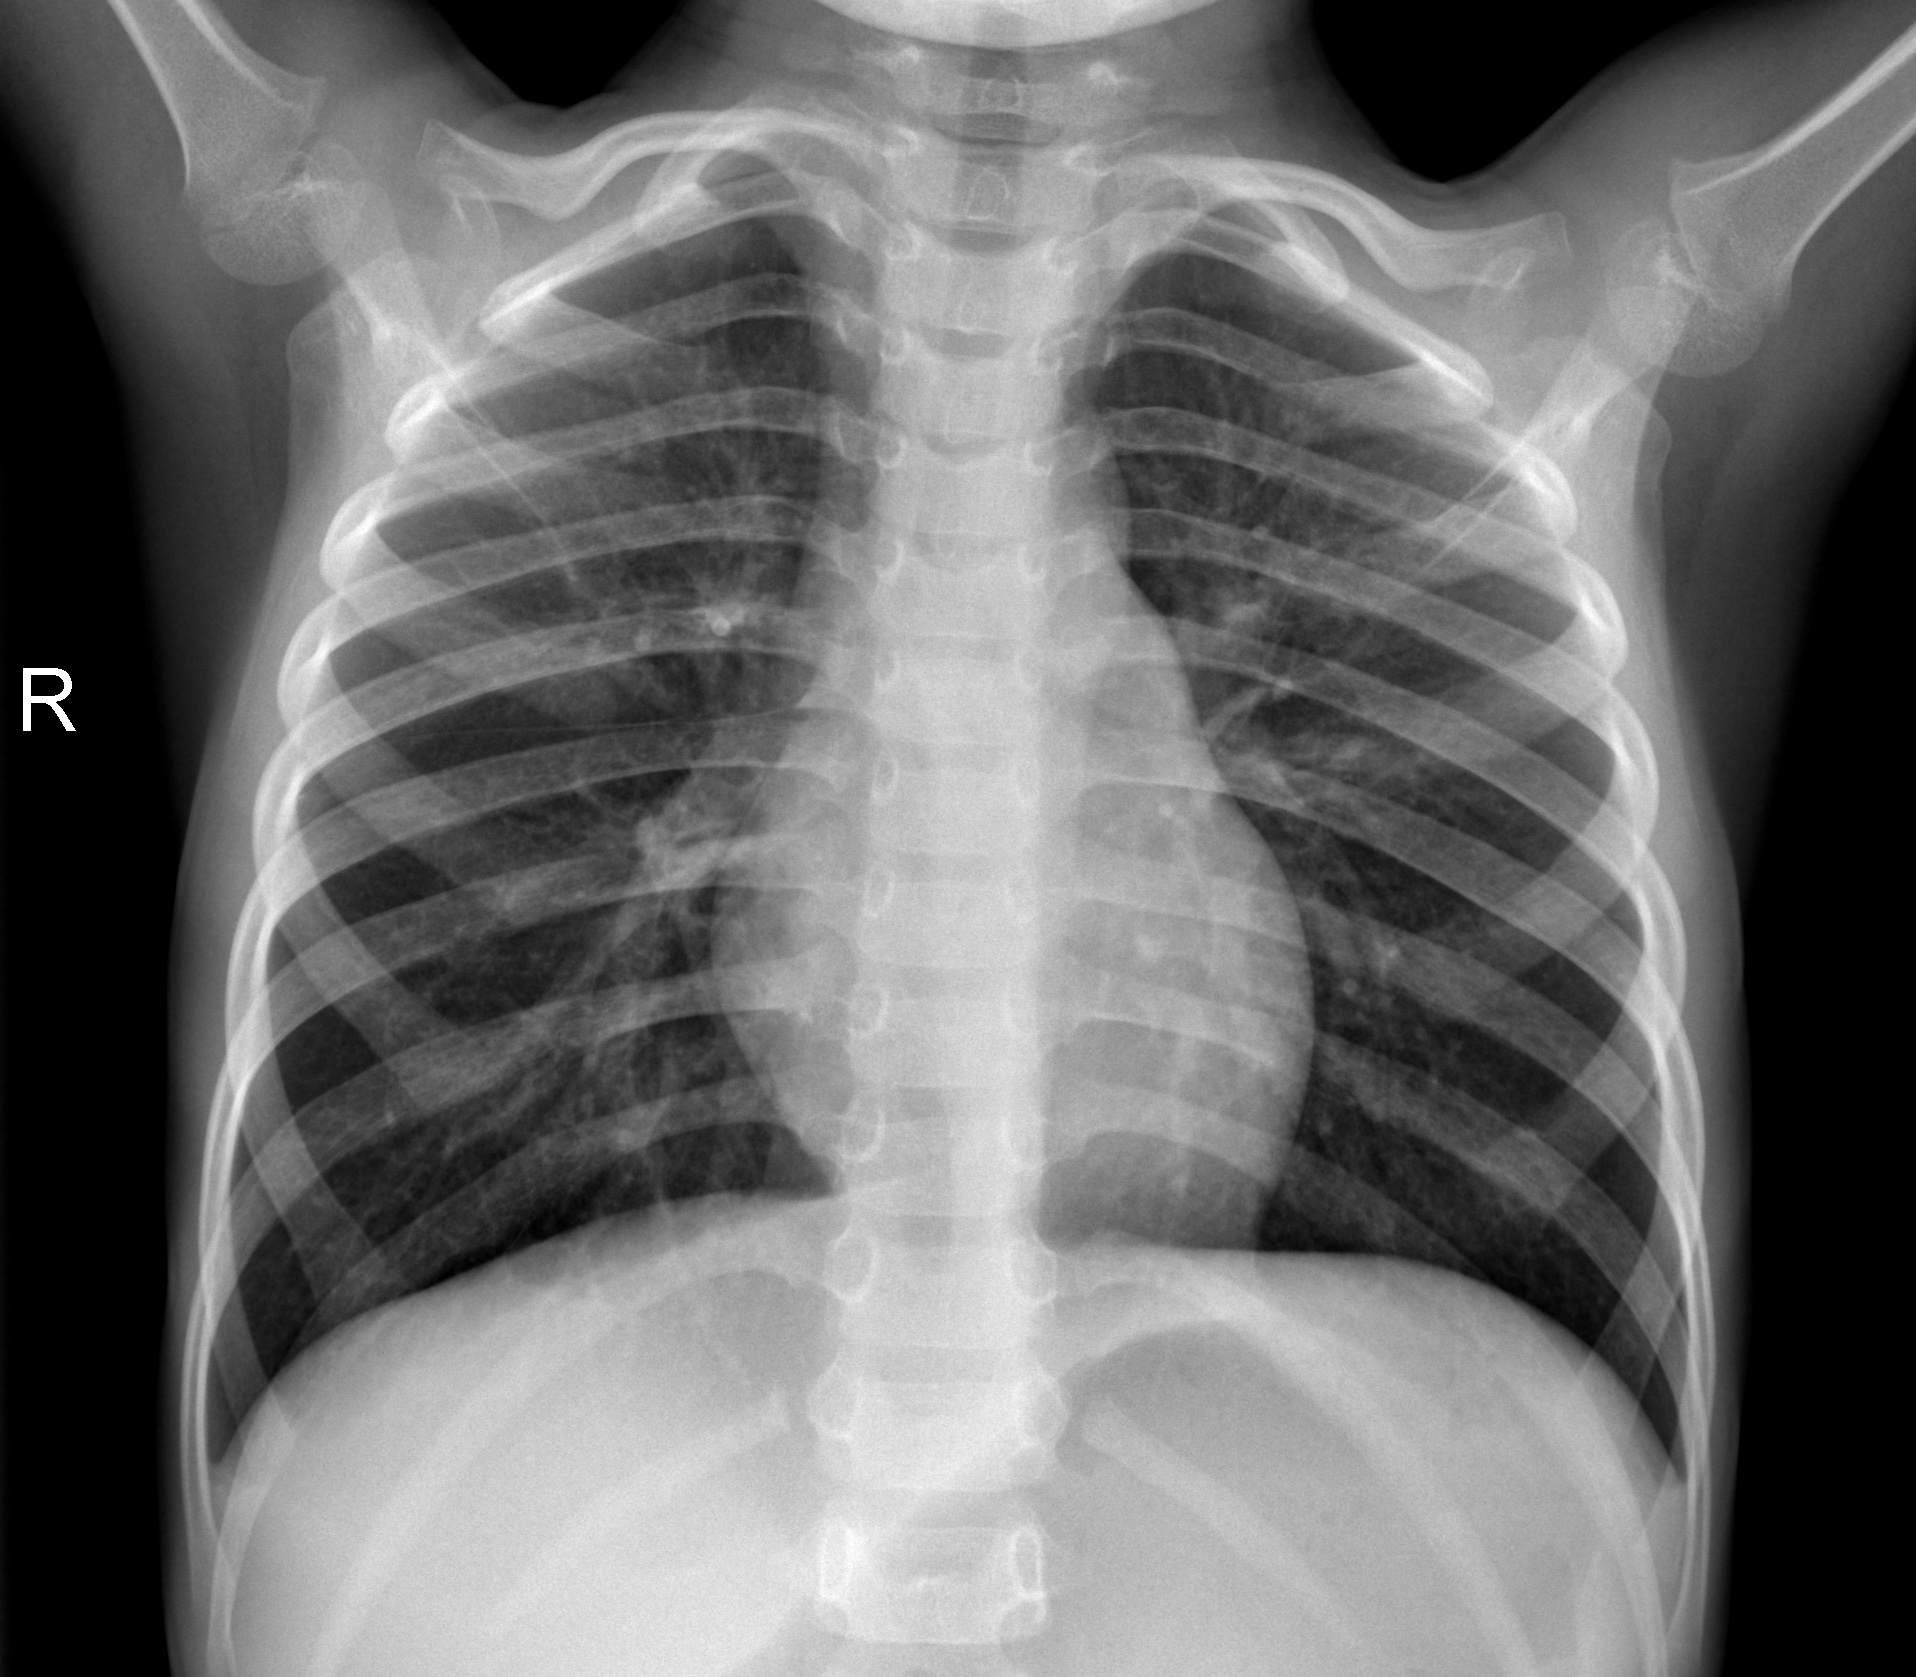
Diagnosis: NORMAL